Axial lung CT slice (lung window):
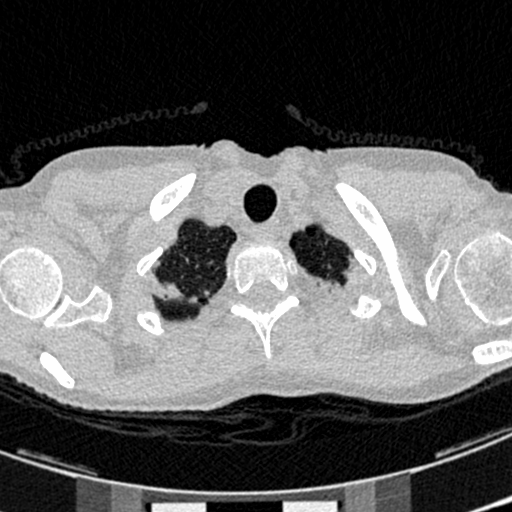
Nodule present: no